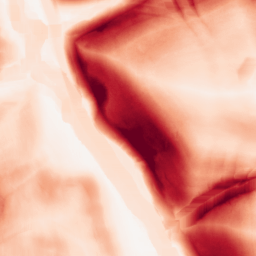
Category: morphological
Decomposition family: morphological_gradient
Decomposition parameters: size: 15
shape: square
Upsampling method: bspline
Upsampling parameters: scale: 8
Upsampling scale: 8